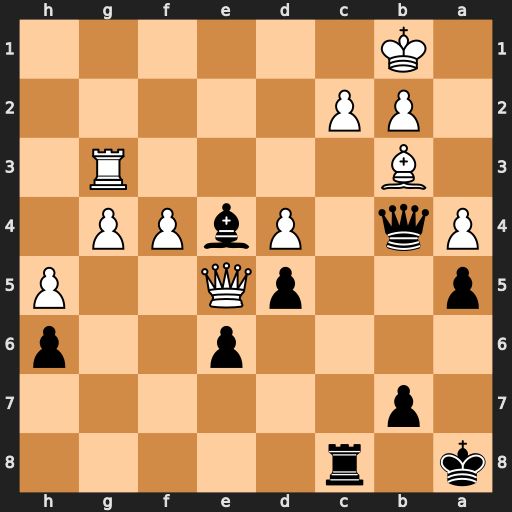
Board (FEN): k1r5/1p6/4p2p/p2pQ2P/Pq1PbPP1/1B4R1/1PP5/1K6
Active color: b
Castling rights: -
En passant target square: -
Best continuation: Qe1+ Ka2 Qxg3